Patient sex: M
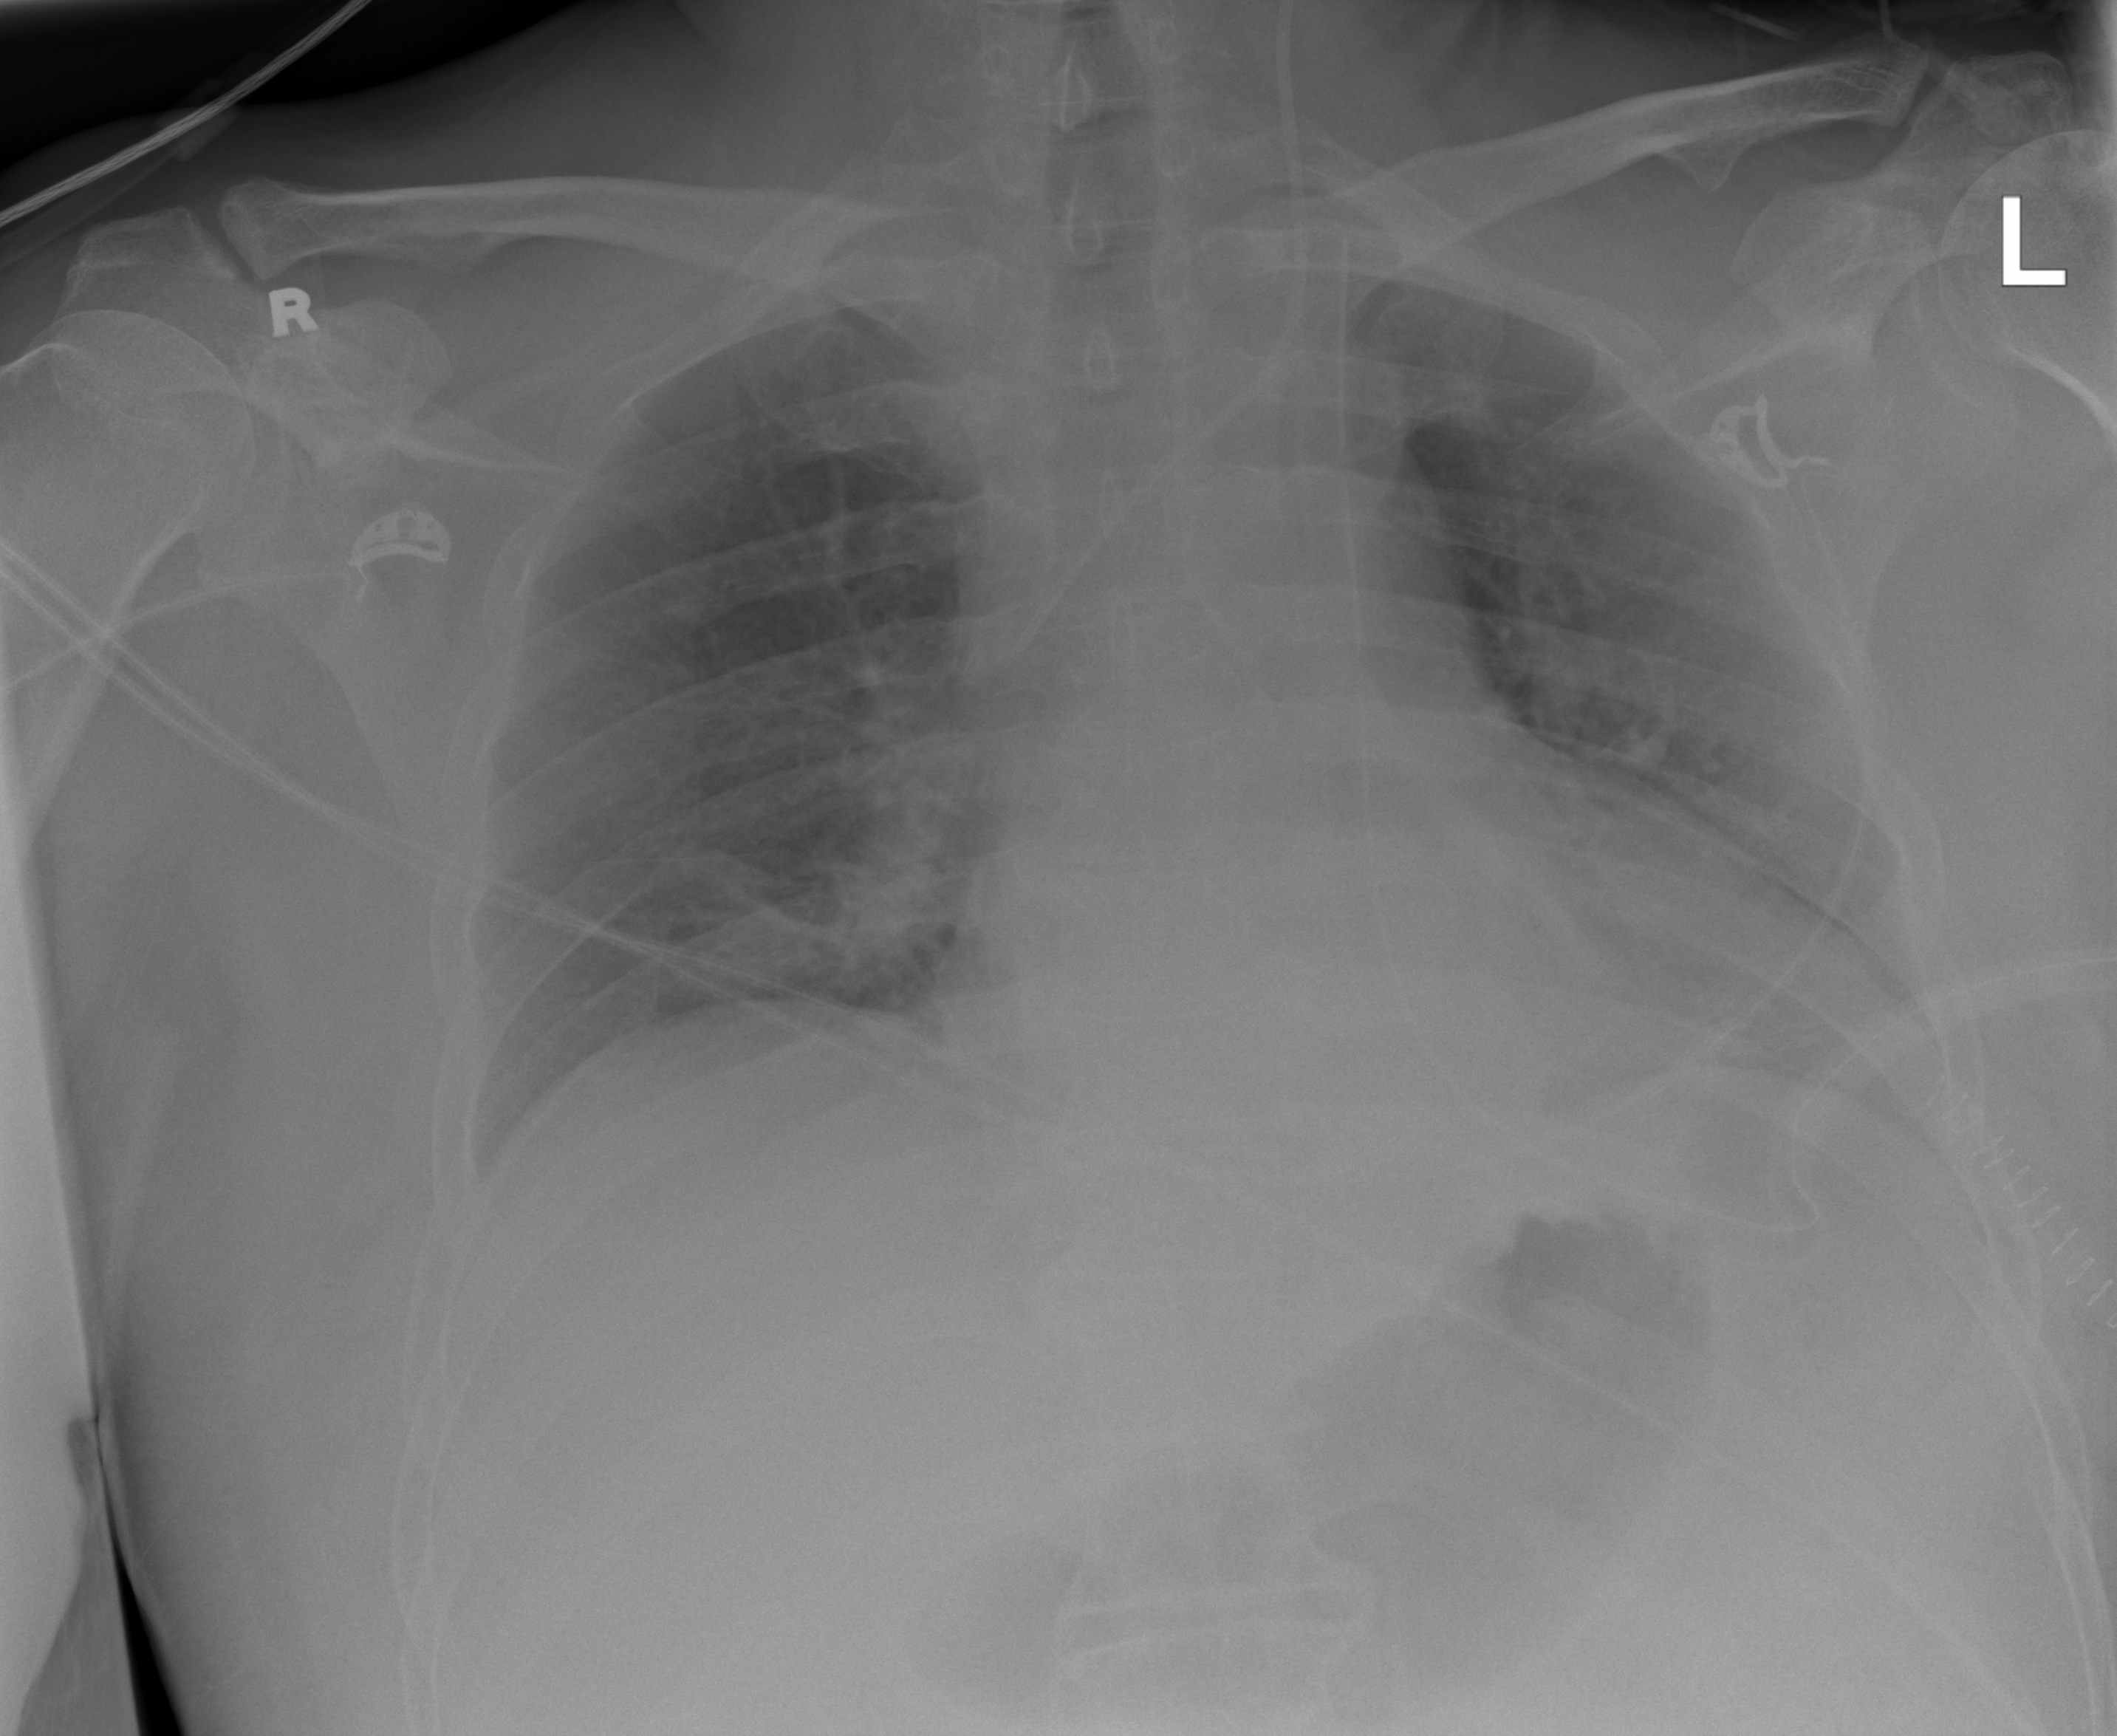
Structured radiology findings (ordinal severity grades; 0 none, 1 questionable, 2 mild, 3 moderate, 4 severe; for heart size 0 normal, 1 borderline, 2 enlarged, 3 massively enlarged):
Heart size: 2
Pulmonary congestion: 0
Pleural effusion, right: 0
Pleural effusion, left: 0
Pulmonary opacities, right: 0
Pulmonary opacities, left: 0
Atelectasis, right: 2
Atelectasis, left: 0